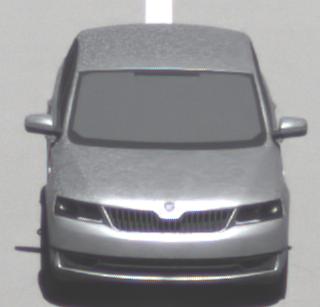
Make: Skoda
Model: Rapid
Detailed model: Rapid 1.2 Active Limousine
Model produced from: 2012/10
Model produced until: 2015/04
Doors: 5
Color: white
Road condition: dry road
Daytime: midday
Contrast: medium contrast